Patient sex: M
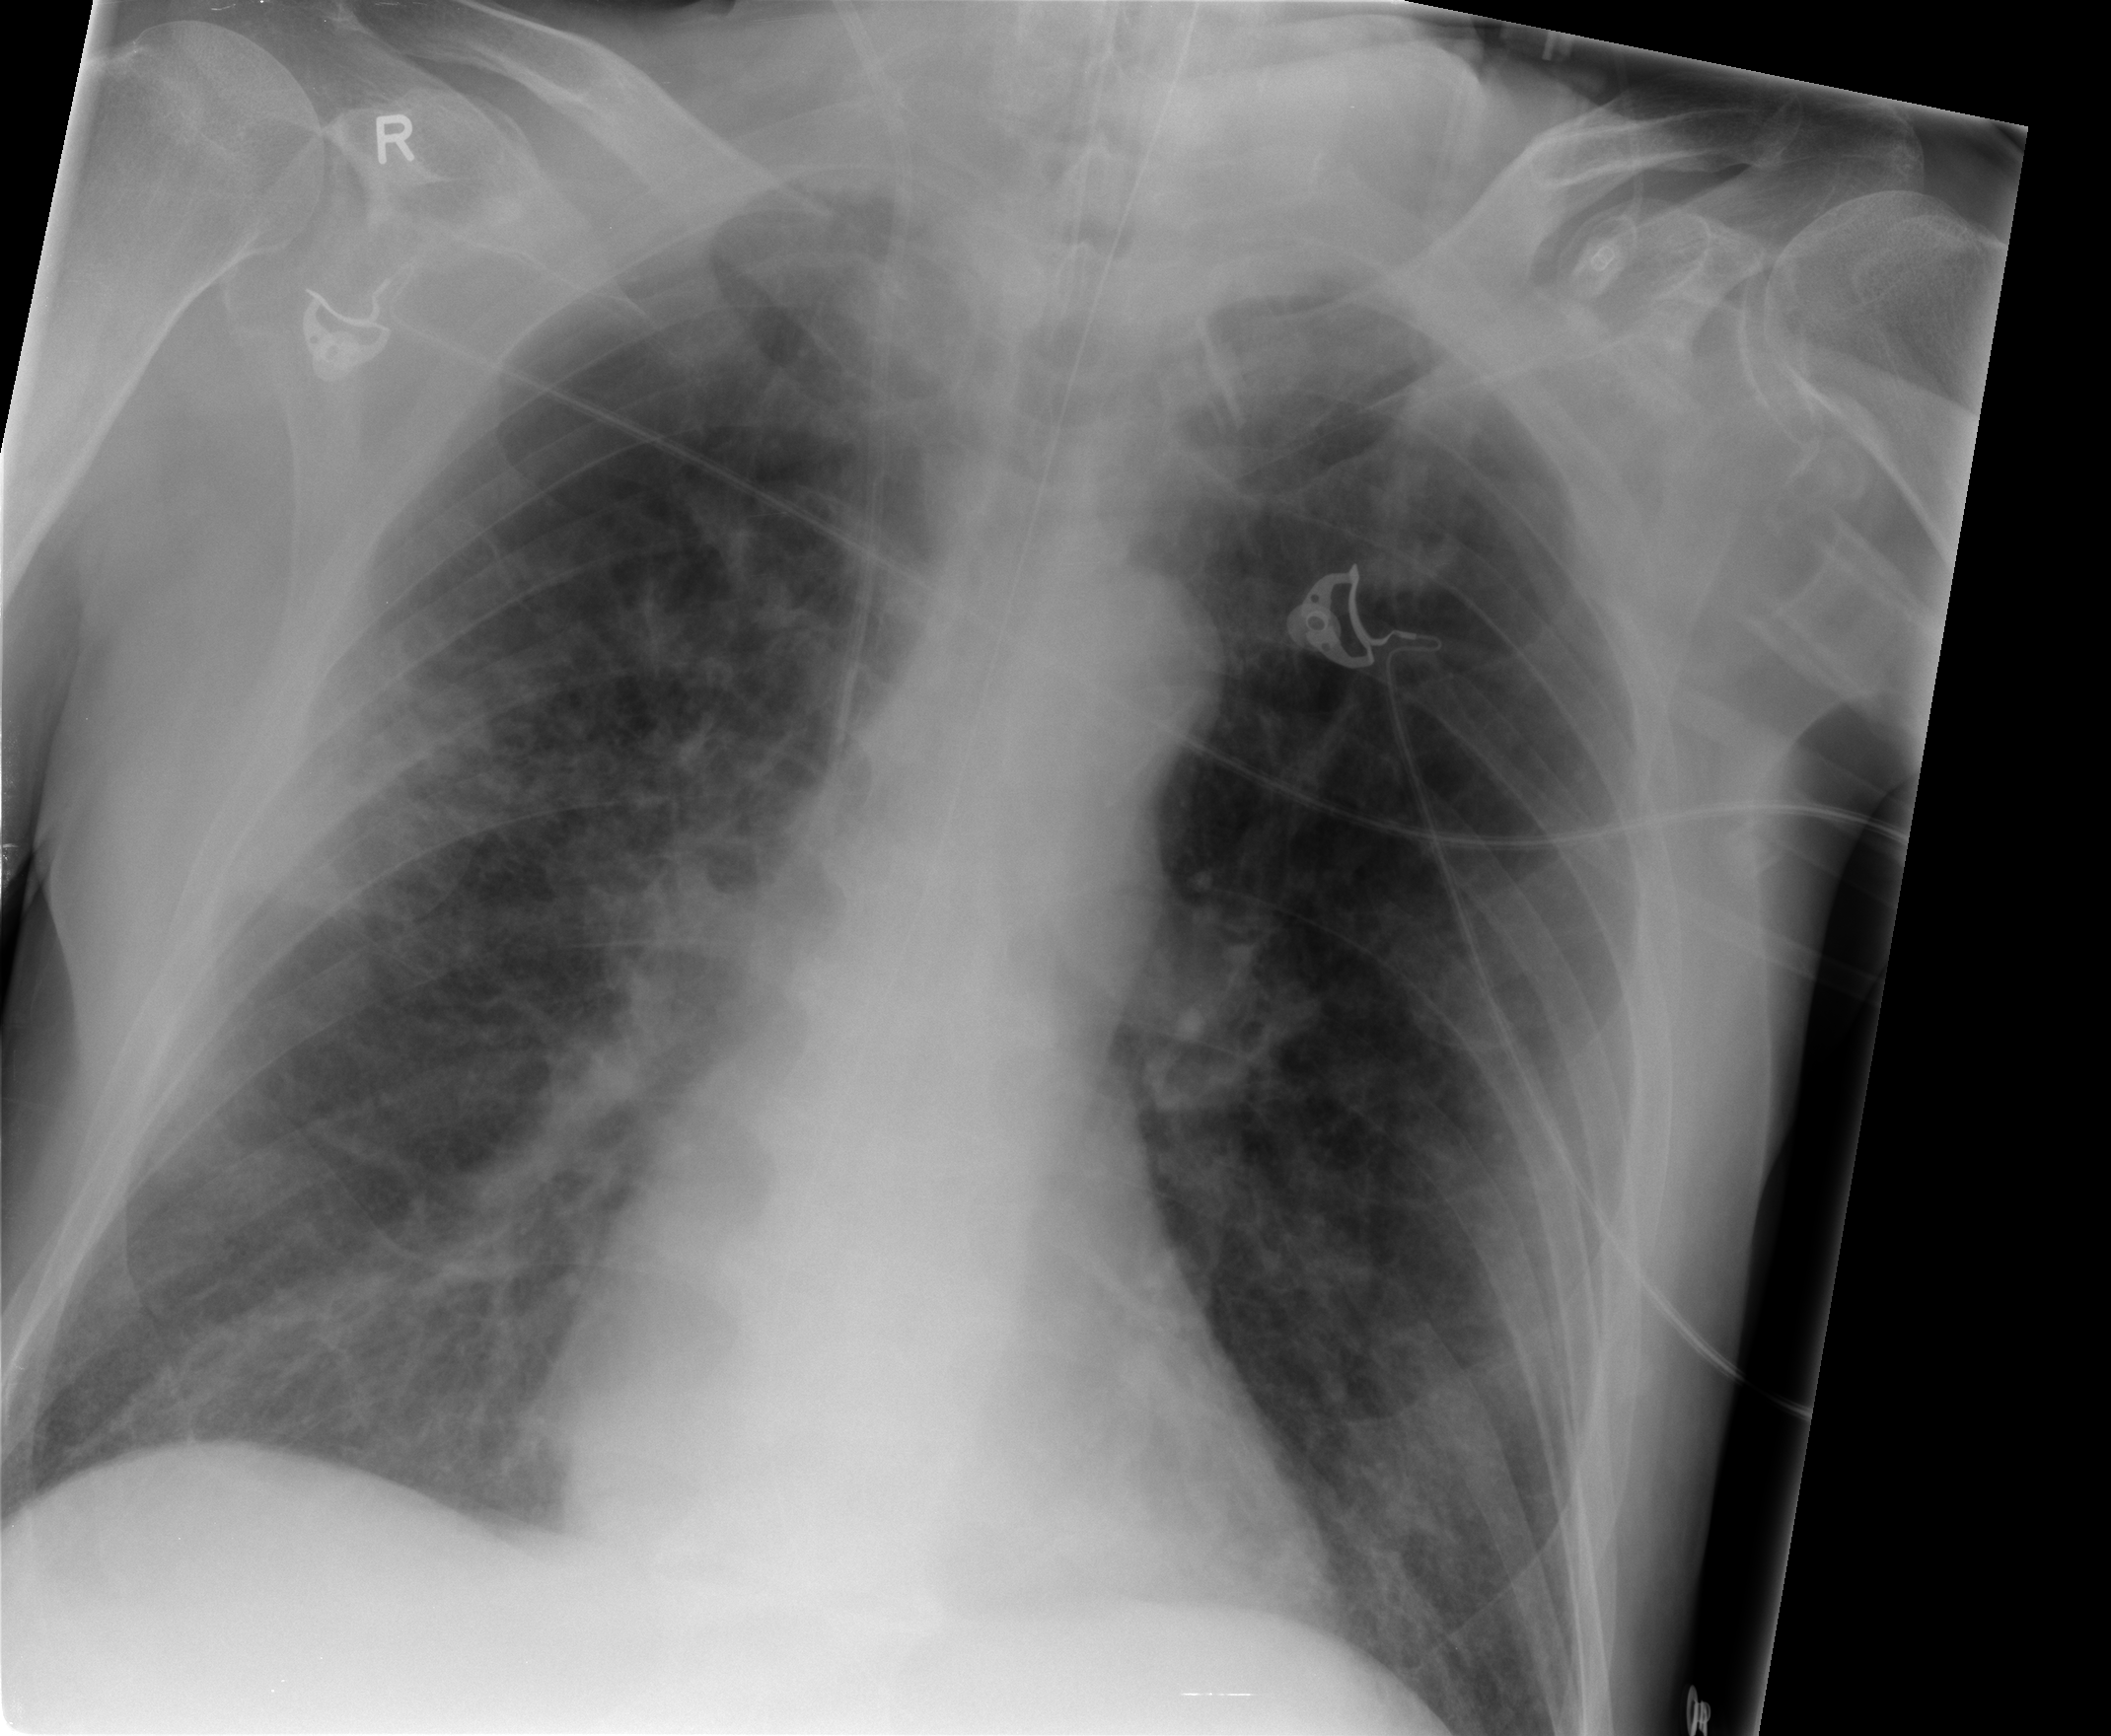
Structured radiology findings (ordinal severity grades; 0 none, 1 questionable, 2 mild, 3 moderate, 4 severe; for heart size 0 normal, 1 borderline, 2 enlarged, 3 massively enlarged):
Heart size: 0
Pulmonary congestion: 2
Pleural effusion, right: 2
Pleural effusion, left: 0
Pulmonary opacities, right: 3
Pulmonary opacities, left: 0
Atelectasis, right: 2
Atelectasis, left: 2